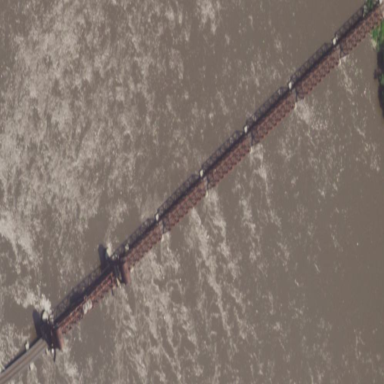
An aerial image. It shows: Man-made bridge.